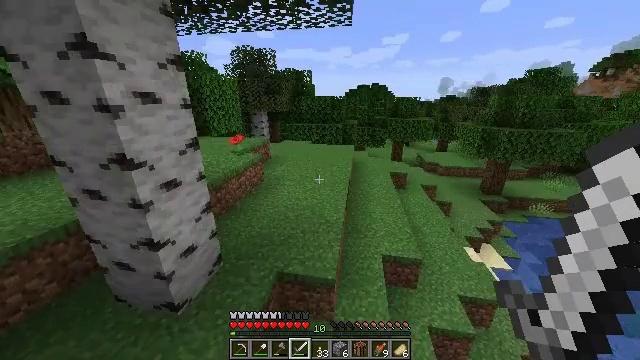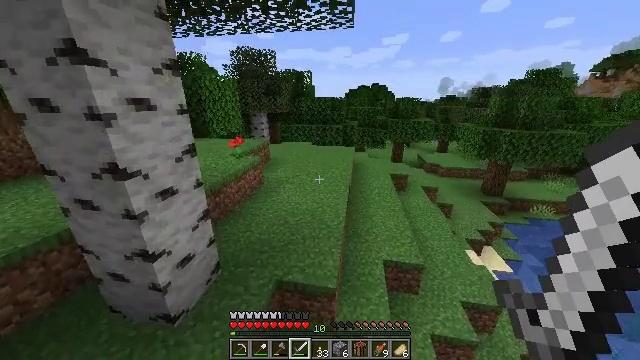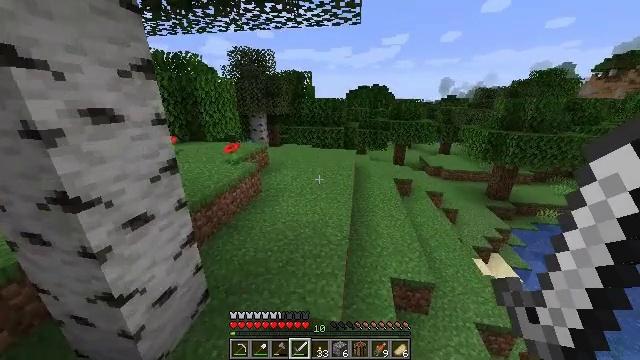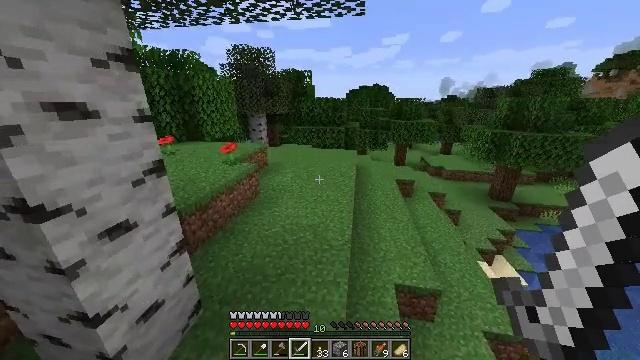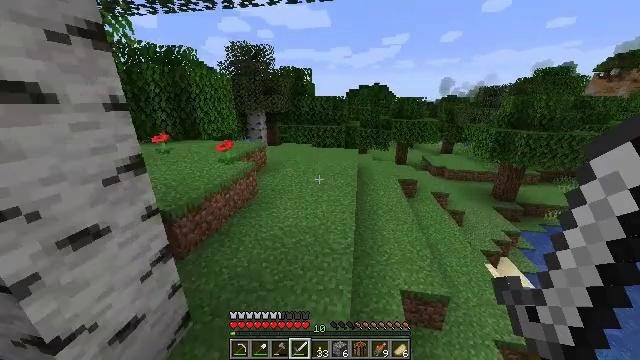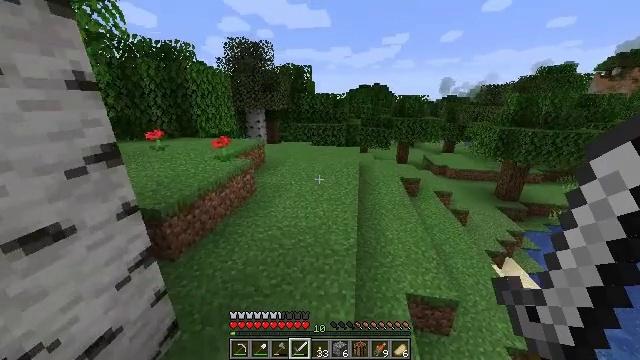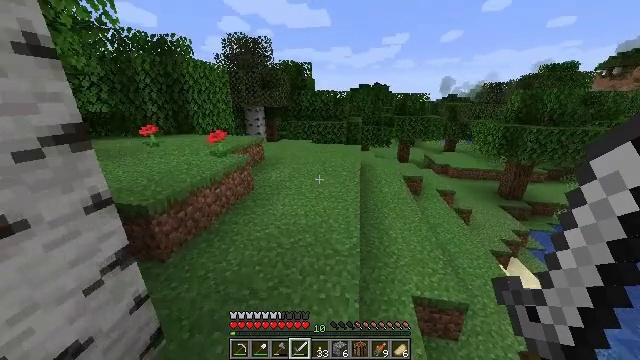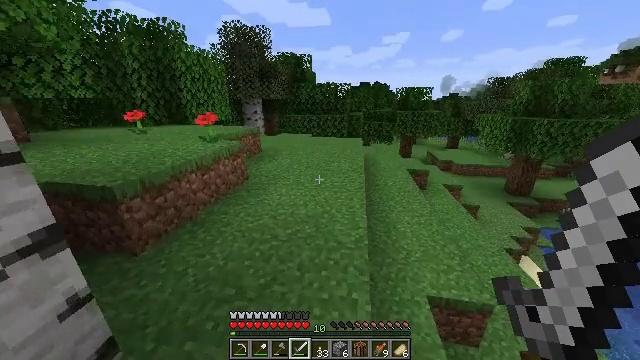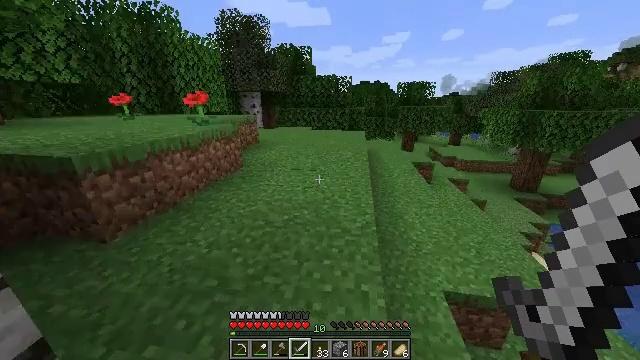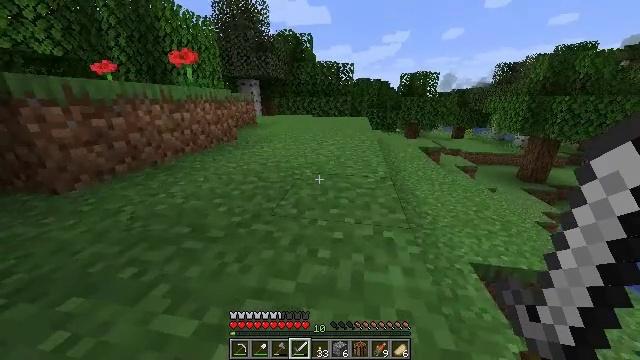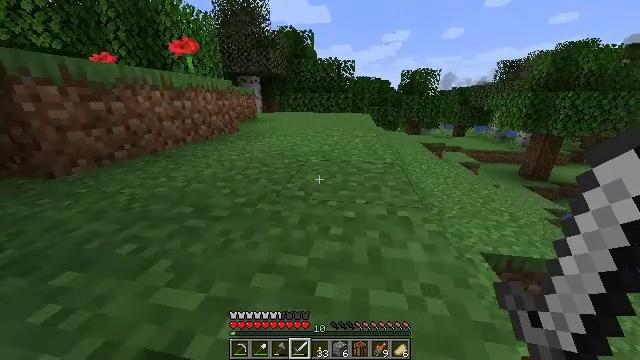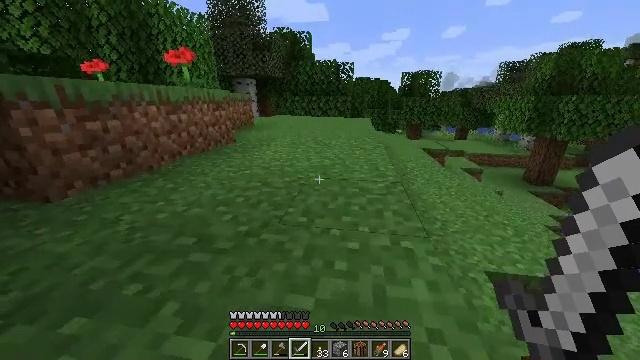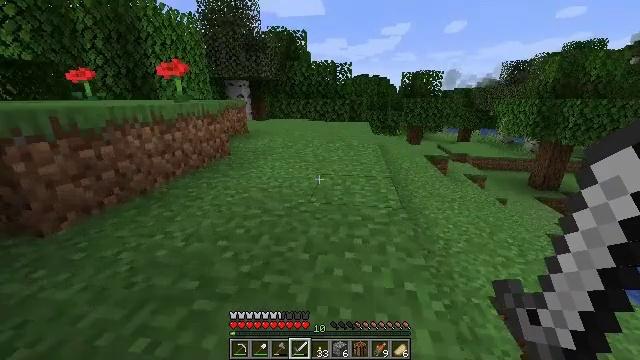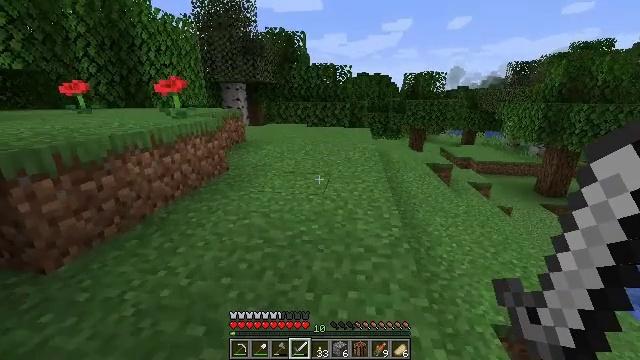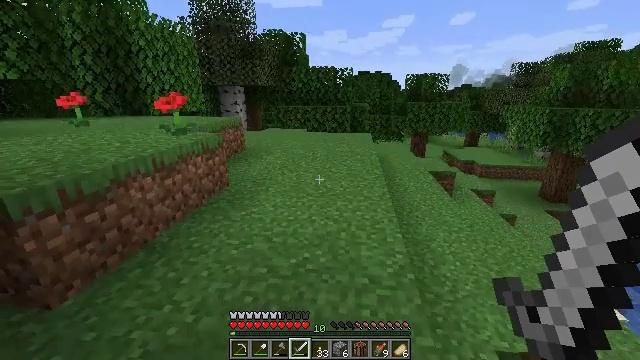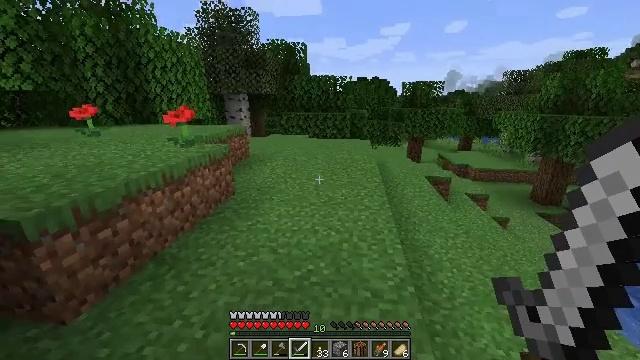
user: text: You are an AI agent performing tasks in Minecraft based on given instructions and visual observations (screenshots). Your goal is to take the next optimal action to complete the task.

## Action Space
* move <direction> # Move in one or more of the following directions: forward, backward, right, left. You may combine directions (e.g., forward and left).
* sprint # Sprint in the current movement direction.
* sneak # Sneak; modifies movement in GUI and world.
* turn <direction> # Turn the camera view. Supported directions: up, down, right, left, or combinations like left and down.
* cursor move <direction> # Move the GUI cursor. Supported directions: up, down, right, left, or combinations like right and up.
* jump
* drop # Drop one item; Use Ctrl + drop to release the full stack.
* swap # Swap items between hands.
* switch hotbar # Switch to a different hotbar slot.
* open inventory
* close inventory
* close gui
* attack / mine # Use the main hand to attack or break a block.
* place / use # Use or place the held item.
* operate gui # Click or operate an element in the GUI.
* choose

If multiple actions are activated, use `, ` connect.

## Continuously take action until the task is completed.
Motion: motion action
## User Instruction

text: Kill aquatic mobs.
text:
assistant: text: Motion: move forward, sprint, jump
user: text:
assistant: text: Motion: move forward, sprint, jump
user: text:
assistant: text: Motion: move forward, sprint, jump
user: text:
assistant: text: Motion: move forward, sprint, jump
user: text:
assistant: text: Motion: move forward, sprint, jump
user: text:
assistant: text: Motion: move forward, sprint, jump
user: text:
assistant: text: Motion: move forward, sprint, jump
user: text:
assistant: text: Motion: move forward, sprint, jump
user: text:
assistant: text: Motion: move forward, sprint, jump
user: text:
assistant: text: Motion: move forward, sprint, jump
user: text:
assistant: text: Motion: move forward, sprint, jump
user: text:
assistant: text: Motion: move forward, sprint, jump
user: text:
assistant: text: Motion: move forward, sprint, jump
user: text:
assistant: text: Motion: move forward, sprint, jump
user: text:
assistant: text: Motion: move forward, sprint, jump
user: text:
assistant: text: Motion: move forward, sprint, jump
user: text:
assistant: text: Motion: move forward, sprint, jump
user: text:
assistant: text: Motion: move forward, sprint, jump
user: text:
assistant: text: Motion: move forward, sprint, turn right, jump
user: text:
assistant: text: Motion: move forward, sprint, turn right, jump
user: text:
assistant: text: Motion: move forward, sprint, turn right, jump
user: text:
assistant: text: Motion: move forward, sprint, turn right
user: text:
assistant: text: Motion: move forward, sprint, turn right
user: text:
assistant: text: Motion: move forward, sprint
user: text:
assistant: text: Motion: move forward, sprint
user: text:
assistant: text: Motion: move forward, sprint, turn right
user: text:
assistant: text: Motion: move forward, sprint, turn right and down
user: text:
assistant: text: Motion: move forward, sprint, turn right
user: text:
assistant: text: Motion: move forward, sprint
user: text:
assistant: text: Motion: move forward, sprint